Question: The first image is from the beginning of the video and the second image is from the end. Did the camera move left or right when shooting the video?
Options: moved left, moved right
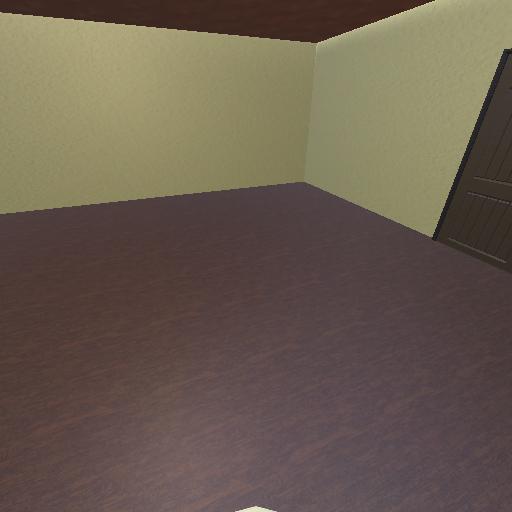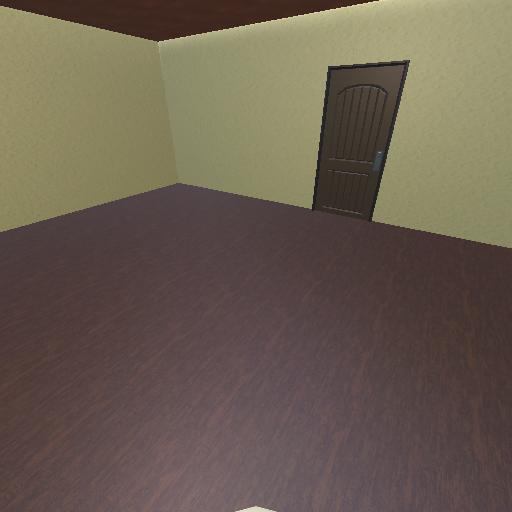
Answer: moved left